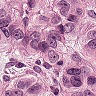
Metastatic tissue present: yes